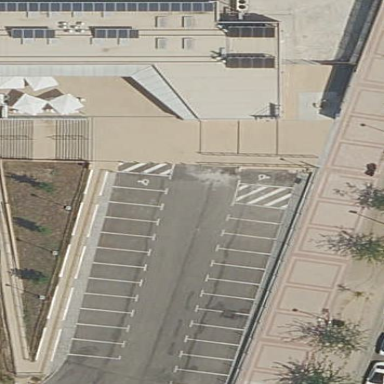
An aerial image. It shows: Parking available on the street side.